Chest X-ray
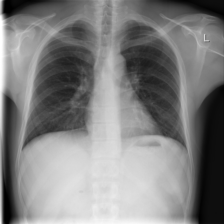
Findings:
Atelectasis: negative
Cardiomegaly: negative
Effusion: negative
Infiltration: negative
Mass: negative
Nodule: negative
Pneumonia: negative
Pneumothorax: negative
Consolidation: negative
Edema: negative
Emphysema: negative
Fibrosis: negative
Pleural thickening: negative
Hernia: negative